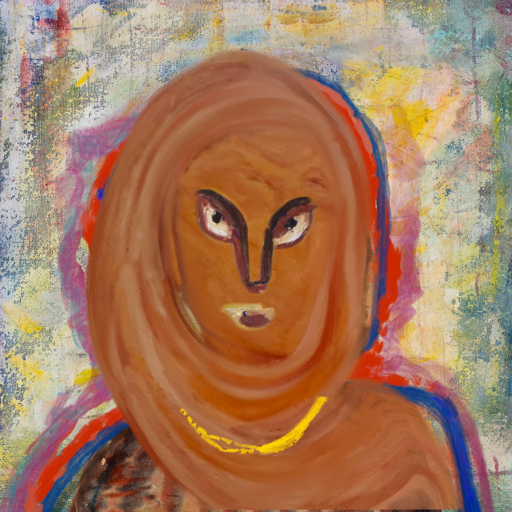
Background: Irani, Head And Neck Front: Pious_Lady, Face Front: After_Raid, Bust: Orphan, Hair Front: Experience, Head Accessory: Pious_Lady_Scarf, Second Necklace: Blank, Necklace: Irani_1, Baby: Blank